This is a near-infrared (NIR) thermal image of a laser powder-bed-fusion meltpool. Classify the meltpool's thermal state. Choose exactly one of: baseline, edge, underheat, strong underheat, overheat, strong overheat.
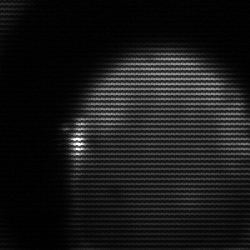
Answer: edge